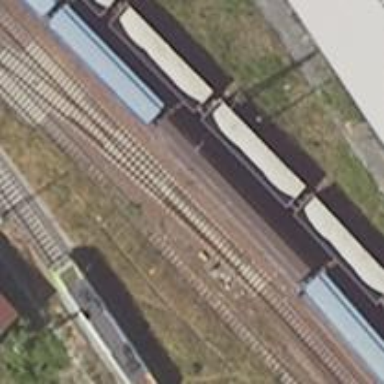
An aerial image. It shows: Railway switch.